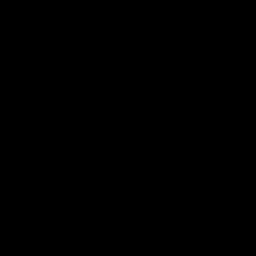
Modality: T1w
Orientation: axial
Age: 21
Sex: female
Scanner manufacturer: ge
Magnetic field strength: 3 T
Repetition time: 0.00886 s
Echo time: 0.003756 s